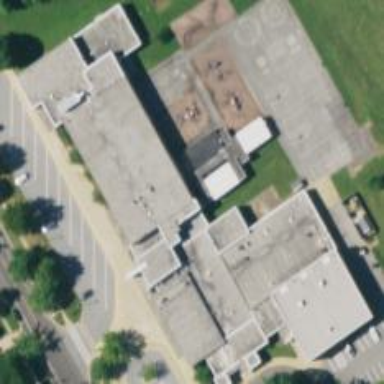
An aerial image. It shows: School building.